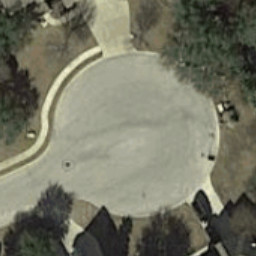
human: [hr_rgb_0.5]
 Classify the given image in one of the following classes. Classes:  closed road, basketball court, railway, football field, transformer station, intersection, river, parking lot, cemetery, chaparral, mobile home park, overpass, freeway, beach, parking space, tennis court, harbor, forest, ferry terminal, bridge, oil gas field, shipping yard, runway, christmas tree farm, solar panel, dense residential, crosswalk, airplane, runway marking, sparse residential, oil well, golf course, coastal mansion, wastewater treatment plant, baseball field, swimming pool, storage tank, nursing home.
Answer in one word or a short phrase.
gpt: closed road